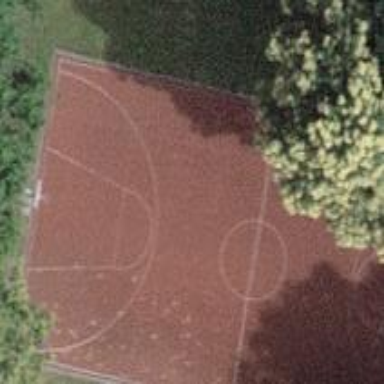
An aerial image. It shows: Tartan basketball court on the leisure land pitch.